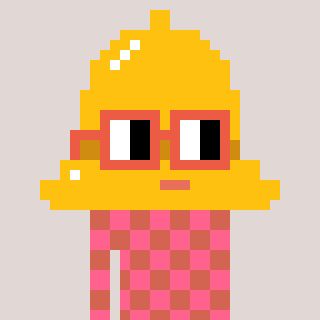
a pixel art character with square orange glasses, a bell-shaped head and a peachy-colored body on a warm background